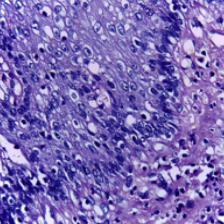
Diagnosis: Normal